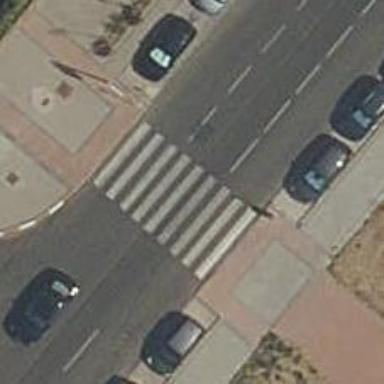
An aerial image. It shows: Uncontrolled crossing on the road.